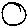
Label: circle